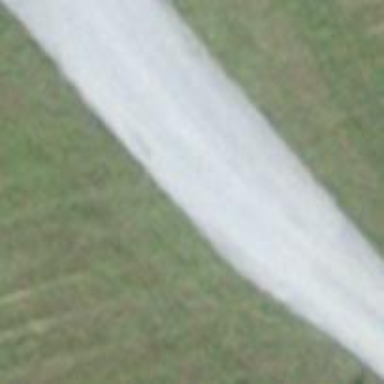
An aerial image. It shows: Gravel track with grade2 tracktype.